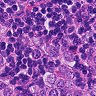
Metastatic tissue present: yes